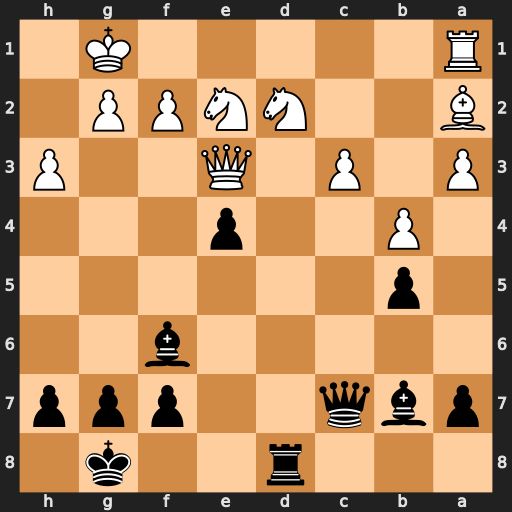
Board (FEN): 3r2k1/pbq2ppp/5b2/1p6/1P2p3/P1P1Q2P/B2NNPP1/R5K1
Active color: b
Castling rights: -
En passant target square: -
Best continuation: Rd3 Qxa7 Rxd2